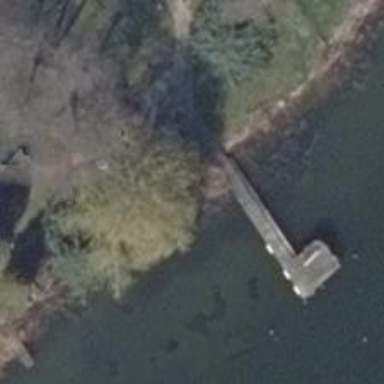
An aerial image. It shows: Man-made pier.